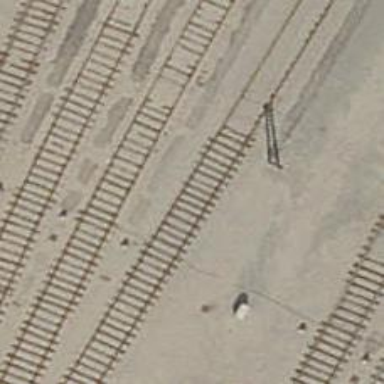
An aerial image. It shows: Rail yard with electrified contact lines for railway operations.